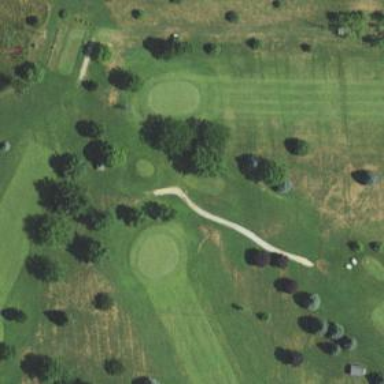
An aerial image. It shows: Path for both roads and golfers.